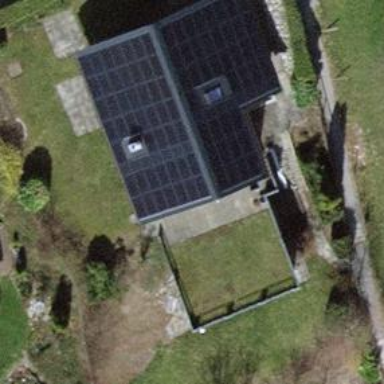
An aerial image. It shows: Solar power generator using photovoltaic method with solar photovoltaic panel types.